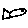
Label: fish